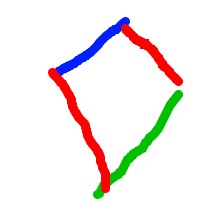
Shape: kite